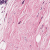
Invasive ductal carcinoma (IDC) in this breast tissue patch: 0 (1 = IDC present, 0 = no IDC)